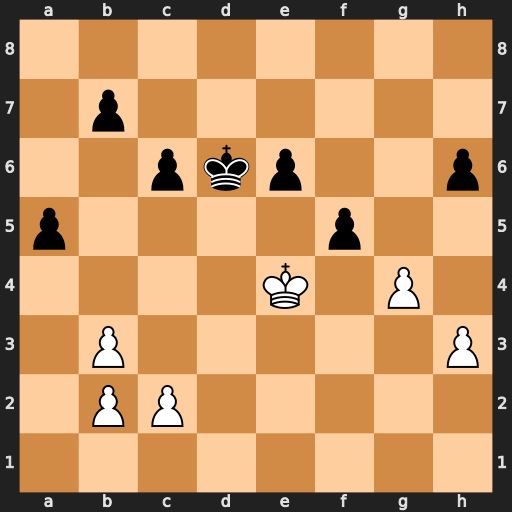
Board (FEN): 8/1p6/2pkp2p/p4p2/4K1P1/1P5P/1PP5/8
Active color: w
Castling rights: -
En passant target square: -
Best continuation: gxf5 exf5+ Kxf5